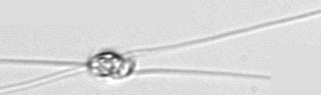
Label: Chaetoceros_danicus